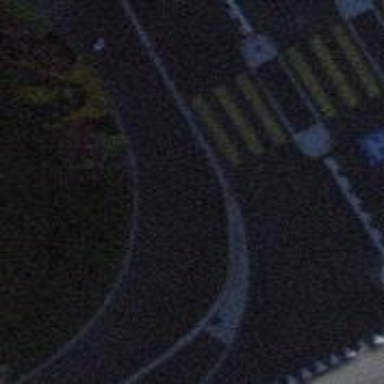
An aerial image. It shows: Kerb serving as barrier.